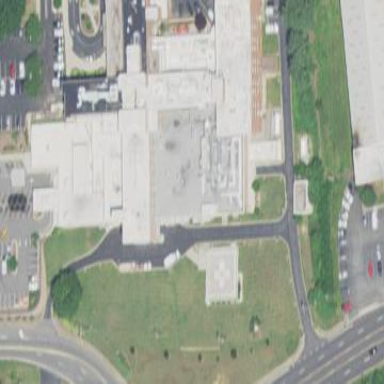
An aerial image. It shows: Hospital building.